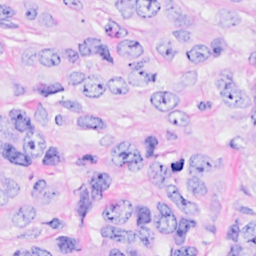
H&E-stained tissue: Breast